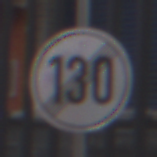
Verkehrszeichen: EndeGeschwindigkeit130
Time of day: MorningAfternoon
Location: Outdoor (Urban)
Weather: Overcast
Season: NotSpecified
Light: Natural